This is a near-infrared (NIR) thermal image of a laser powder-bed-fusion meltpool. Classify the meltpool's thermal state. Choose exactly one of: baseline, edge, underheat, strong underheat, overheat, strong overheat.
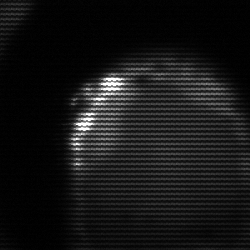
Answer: edge